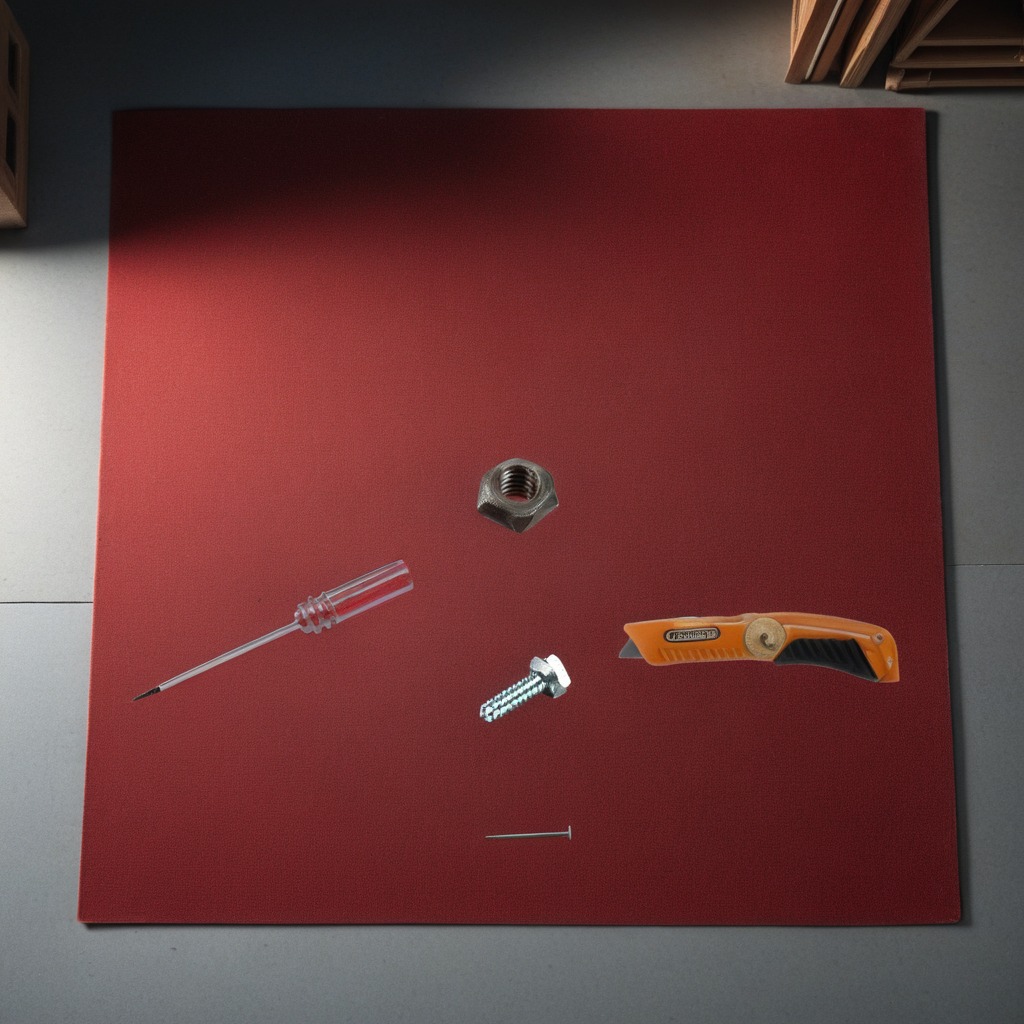
A utility knife, a metal machine screw, an iron nail, a screwdriver, and a metal nut are lying on the clean granite tabletop.